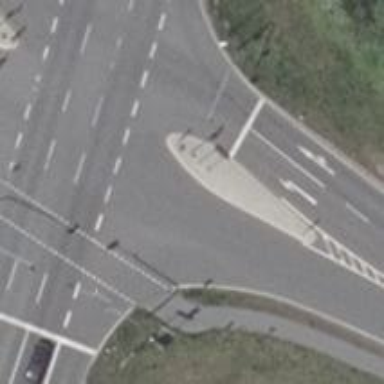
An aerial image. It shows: Road with traffic signals.